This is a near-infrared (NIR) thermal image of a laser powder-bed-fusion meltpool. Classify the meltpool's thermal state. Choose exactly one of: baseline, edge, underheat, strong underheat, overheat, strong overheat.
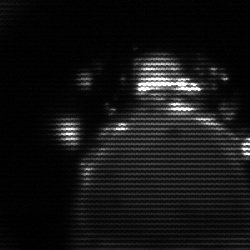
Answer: baseline